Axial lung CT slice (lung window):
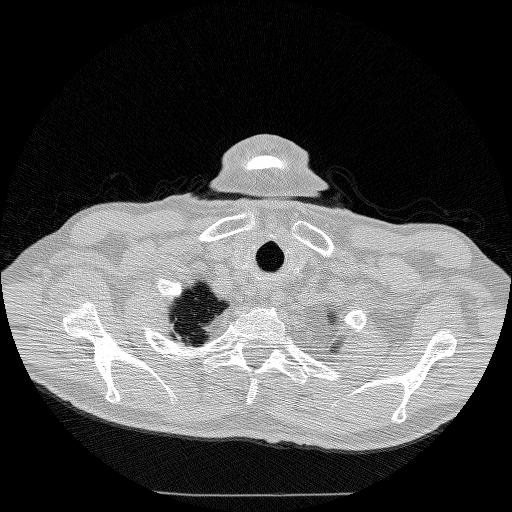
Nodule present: no